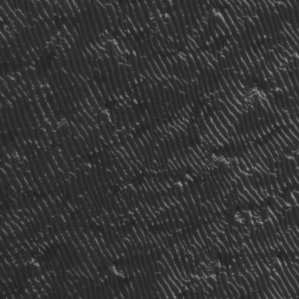
Label: frost